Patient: sex F, age 44
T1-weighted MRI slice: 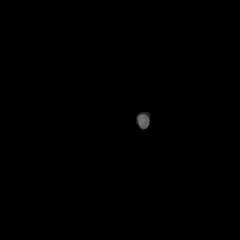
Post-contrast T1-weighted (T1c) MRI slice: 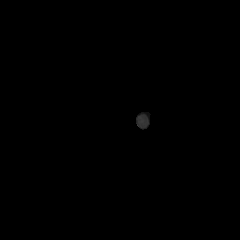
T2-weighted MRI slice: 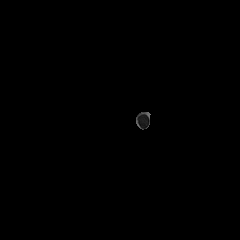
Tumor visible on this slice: no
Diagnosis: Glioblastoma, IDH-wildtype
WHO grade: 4